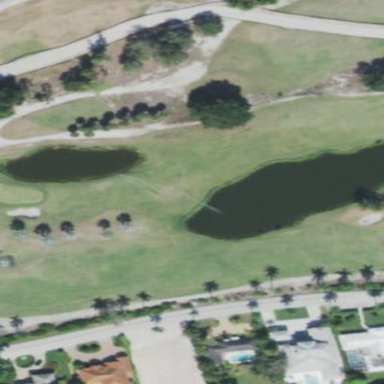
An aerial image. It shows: Water hazard in golf course. The hazard is natural water feature.